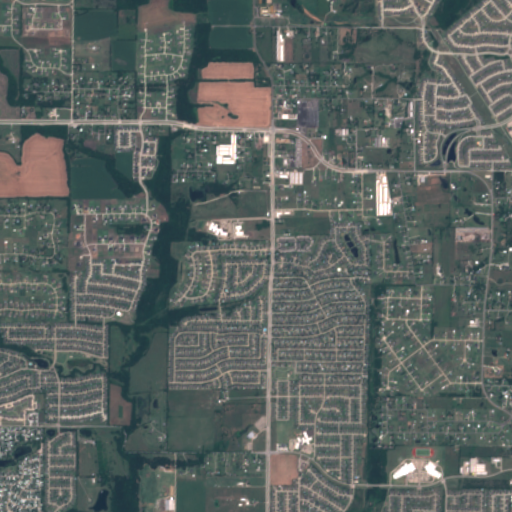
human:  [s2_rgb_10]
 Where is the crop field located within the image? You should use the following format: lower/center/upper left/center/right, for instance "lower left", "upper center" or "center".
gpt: The crop field is located in the upper left of the image.
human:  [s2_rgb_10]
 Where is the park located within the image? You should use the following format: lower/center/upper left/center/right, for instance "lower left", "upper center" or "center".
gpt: The park is located in the lower of the image.
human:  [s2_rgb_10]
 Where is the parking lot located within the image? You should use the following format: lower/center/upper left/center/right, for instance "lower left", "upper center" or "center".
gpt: The parking lot is located in the lower of the image.
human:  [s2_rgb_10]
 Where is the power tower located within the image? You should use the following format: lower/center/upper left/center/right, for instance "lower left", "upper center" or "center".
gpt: The power tower is located in the upper of the image.
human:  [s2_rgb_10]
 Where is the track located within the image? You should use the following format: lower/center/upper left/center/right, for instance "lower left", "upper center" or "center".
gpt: The track is located in the lower right of the image.
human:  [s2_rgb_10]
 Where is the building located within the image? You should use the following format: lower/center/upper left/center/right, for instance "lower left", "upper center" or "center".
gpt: There is no building in the image.